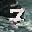
Label: 7